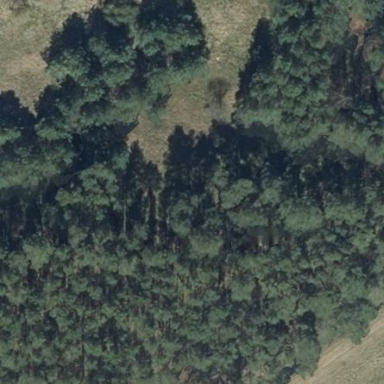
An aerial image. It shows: Evergreen needle-leaved forest.